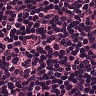
Metastatic tissue present: no